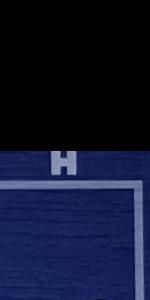
Label: Empty